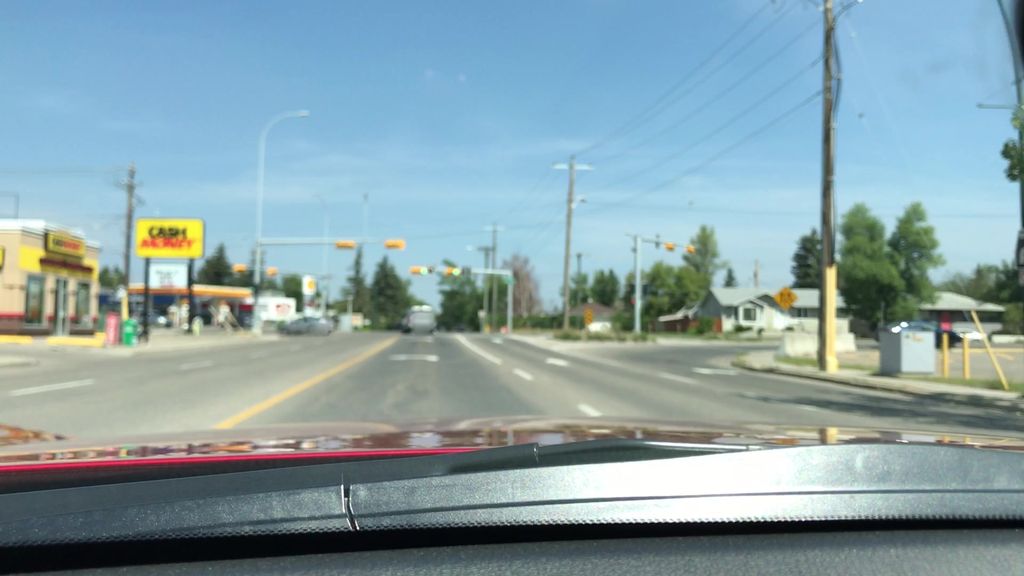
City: calgary